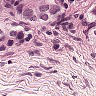
Metastatic tissue present: yes